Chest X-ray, AP view. Patient: 12 years old, sex F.
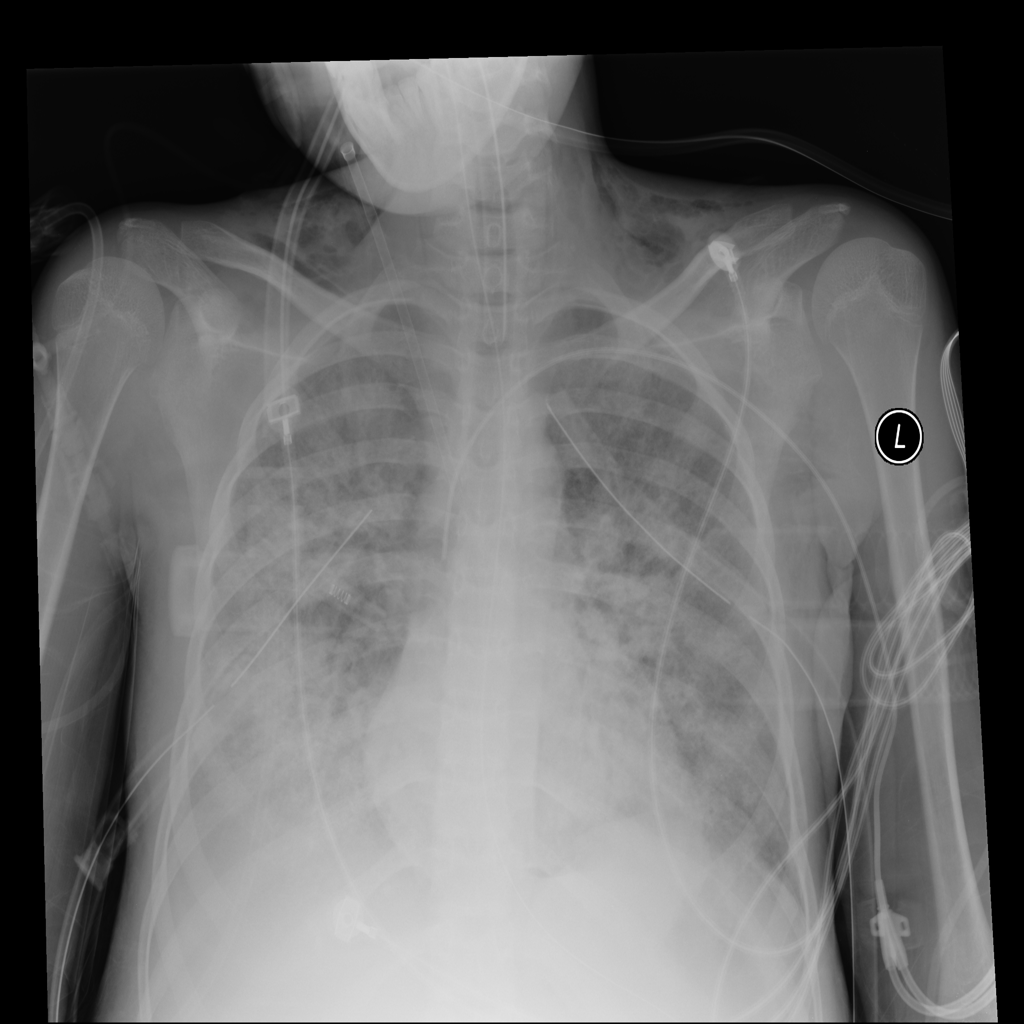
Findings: Edema, Emphysema